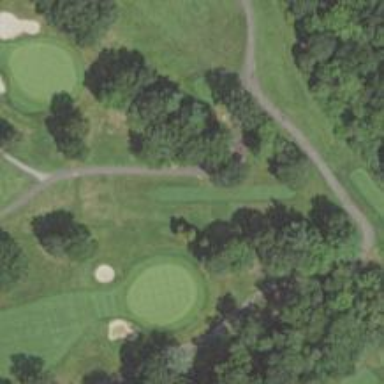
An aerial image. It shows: Path designated for golf carts.